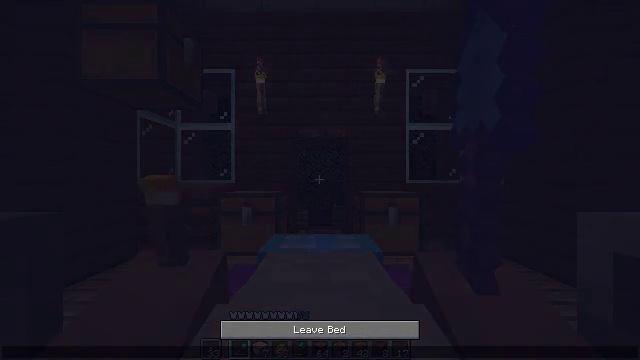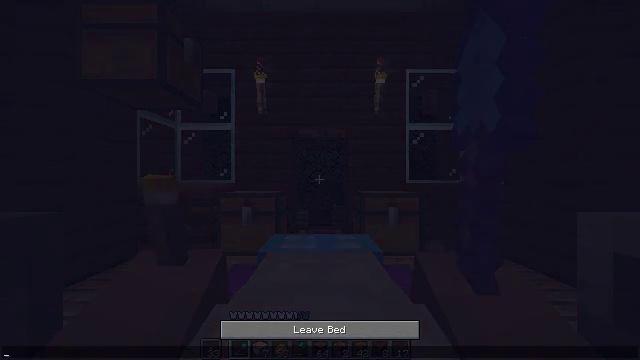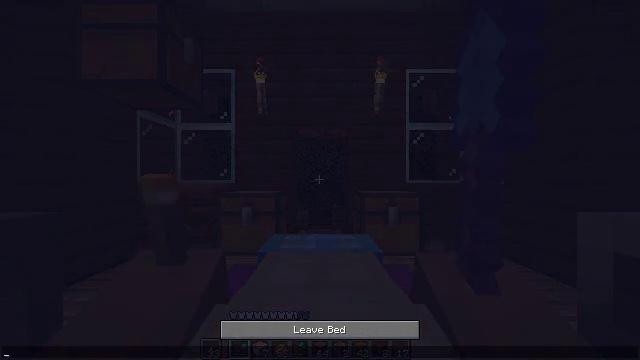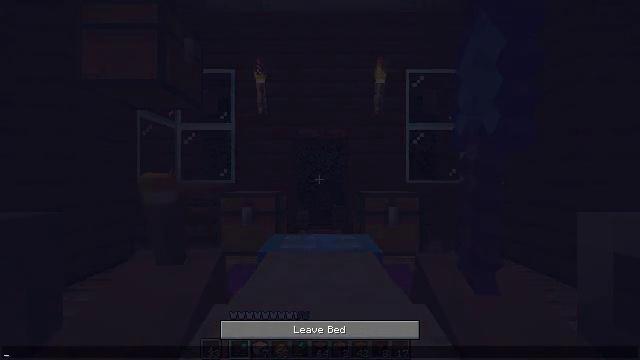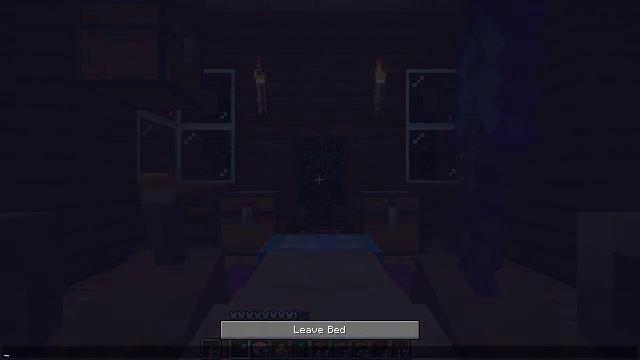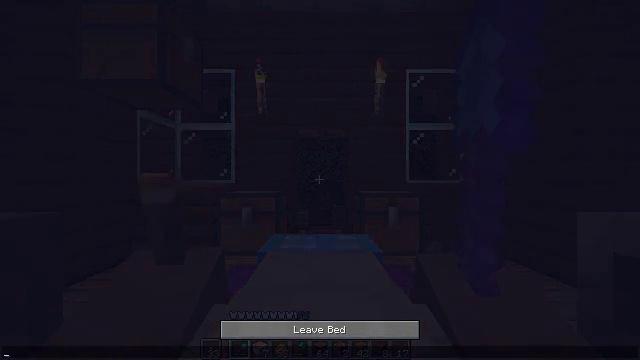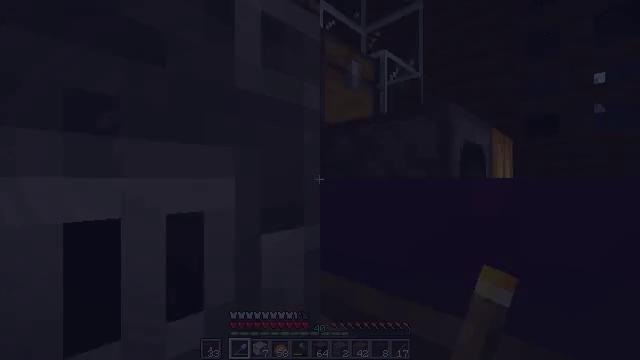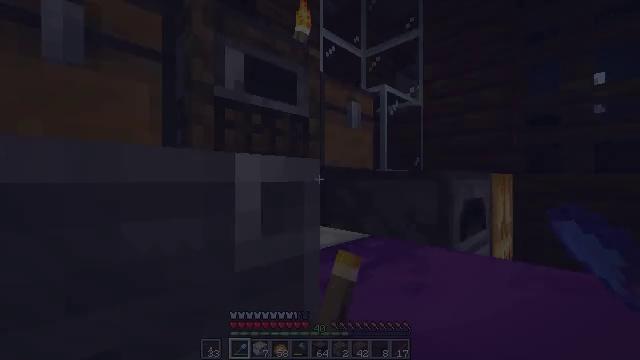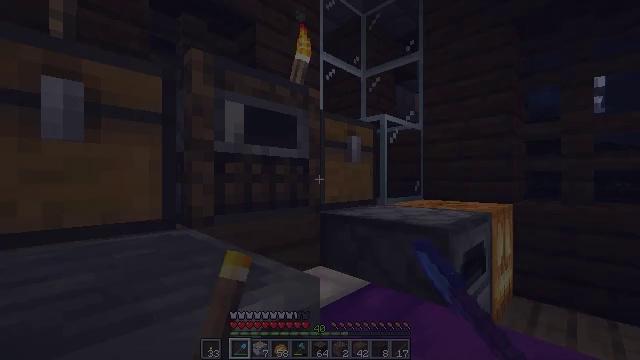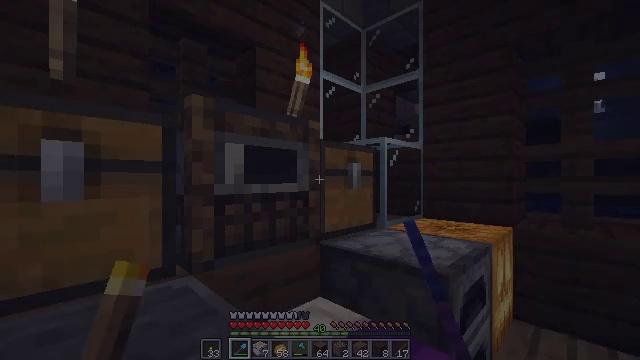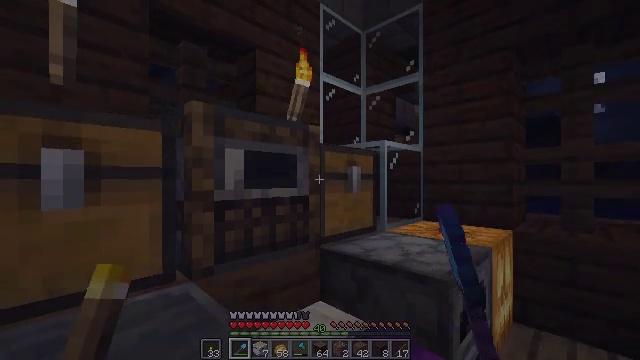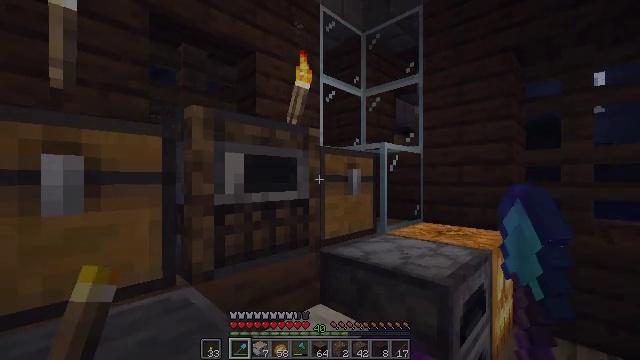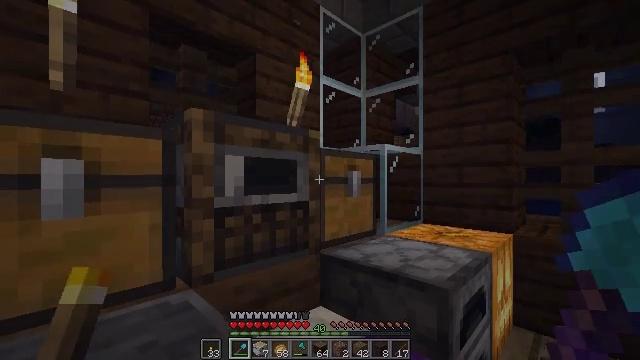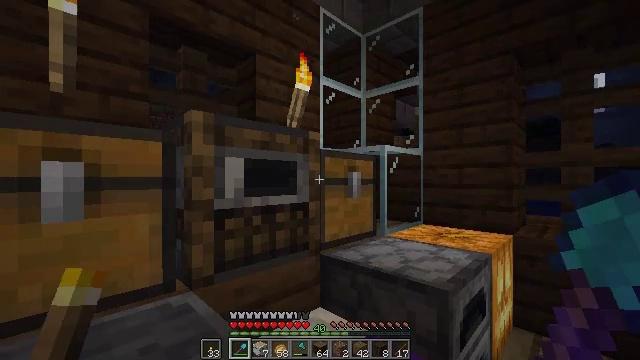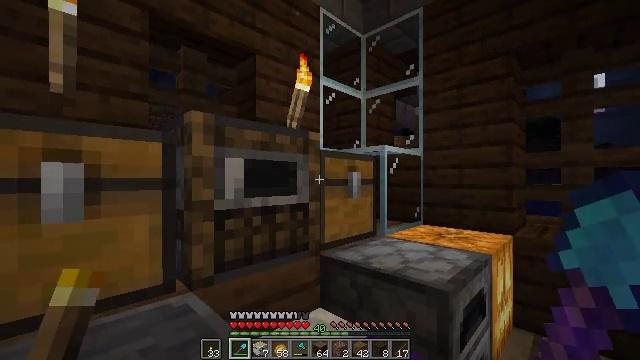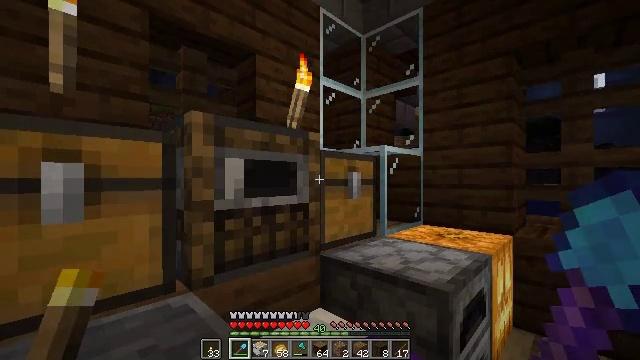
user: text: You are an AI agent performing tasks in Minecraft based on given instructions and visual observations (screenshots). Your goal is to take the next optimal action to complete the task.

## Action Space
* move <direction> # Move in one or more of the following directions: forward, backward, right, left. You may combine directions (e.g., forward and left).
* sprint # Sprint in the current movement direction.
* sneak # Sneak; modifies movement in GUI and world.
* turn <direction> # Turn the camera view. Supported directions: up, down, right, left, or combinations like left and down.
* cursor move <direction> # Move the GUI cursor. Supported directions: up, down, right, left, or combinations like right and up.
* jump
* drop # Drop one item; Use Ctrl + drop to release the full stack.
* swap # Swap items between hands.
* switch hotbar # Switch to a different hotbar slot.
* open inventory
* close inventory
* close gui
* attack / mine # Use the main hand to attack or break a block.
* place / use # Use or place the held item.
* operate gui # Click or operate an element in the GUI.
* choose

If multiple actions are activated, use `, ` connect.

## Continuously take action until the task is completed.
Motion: motion action
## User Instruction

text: Get a light gray bed by using the crafting recipe.
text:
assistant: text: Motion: no_op
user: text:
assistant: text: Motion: no_op
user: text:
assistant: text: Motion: no_op
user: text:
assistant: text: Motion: no_op
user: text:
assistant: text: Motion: no_op
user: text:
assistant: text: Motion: no_op
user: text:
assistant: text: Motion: close gui
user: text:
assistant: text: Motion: no_op
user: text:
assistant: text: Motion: no_op
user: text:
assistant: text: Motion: no_op
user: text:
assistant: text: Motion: no_op
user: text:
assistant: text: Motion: no_op
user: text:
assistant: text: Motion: no_op
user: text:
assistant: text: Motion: no_op
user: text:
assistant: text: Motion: no_op
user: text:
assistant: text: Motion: no_op
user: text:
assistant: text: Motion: no_op
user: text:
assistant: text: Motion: no_op
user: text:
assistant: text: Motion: no_op
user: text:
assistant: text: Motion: no_op
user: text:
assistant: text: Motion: no_op
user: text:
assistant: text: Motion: no_op
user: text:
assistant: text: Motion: no_op
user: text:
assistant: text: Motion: no_op
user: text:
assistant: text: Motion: no_op
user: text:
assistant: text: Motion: no_op
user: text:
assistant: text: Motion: no_op
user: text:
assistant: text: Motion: no_op
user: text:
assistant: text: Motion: no_op
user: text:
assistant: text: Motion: no_op